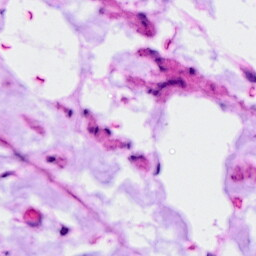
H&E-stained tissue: Ovarian